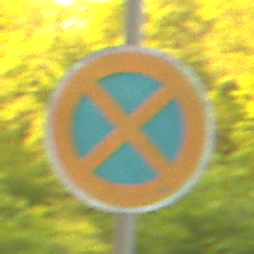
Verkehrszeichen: AbsolutesHalteverbot
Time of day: SunriseSunset
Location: Outdoor (RoadRail)
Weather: Clear
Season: NotSpecified
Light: Natural